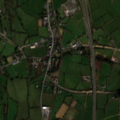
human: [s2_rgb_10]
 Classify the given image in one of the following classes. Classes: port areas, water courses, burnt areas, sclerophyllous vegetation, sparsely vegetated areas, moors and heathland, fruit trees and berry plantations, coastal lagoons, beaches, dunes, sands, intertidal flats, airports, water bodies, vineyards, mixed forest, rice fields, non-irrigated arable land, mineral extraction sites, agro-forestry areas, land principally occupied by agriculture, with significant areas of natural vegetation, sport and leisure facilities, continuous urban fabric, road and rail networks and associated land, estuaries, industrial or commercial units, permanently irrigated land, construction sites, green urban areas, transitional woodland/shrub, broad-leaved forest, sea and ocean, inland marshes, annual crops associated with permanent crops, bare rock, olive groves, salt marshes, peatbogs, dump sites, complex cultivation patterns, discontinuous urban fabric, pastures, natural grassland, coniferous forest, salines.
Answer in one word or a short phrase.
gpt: pastures